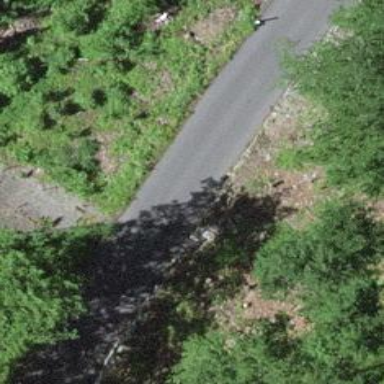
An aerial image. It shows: Road with steps.